Interaction volume radius: 5 \u00c5
Interaction volume height: 15 \u00c5
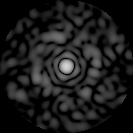
Disorder parameter: 0.8443